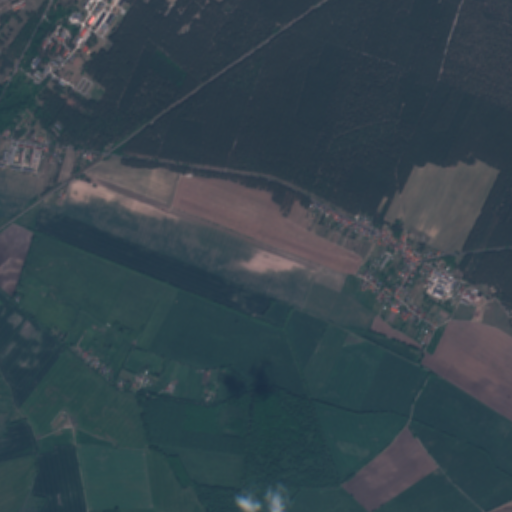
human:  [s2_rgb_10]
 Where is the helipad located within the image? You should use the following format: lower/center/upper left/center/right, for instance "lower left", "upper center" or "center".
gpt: The helipad is located in the upper left of the image.
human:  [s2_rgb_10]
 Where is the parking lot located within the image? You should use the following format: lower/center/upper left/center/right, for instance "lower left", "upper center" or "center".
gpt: The parking lot is located in the upper left of the image.
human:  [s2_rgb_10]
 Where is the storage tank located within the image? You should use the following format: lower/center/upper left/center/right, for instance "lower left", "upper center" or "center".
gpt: The storage tank is located in the center right of the image.
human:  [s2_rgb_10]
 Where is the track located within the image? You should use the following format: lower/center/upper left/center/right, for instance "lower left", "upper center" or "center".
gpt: There is no track in the image.